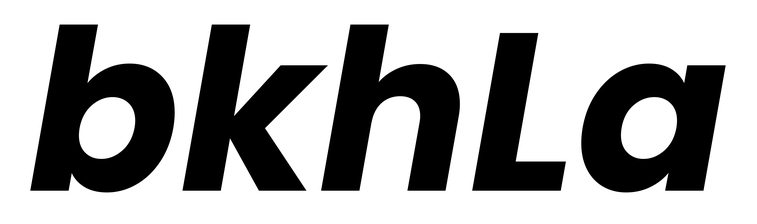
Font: Poppins-BoldItalic